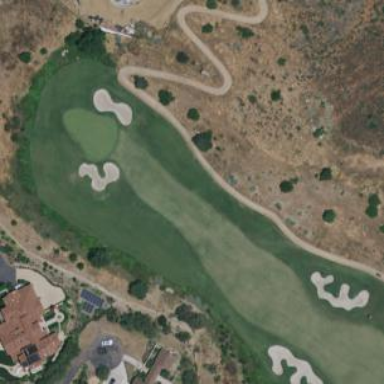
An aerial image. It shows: Area of rough grass used for golf.